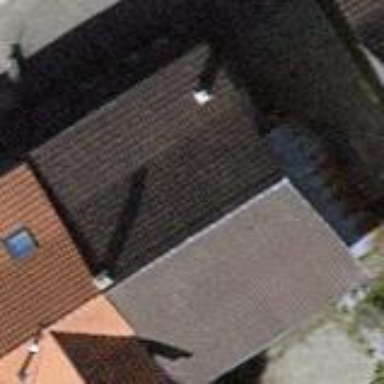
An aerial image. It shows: Building with part and roof oriented across.